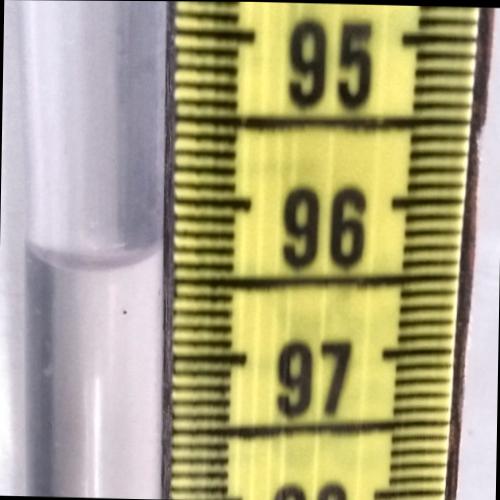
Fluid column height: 96.4 cm